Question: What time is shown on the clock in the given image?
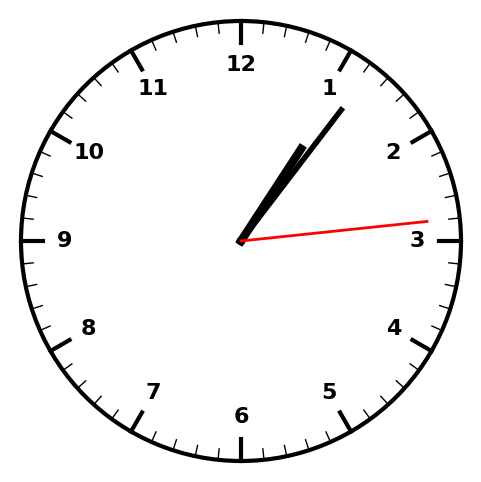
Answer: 01:06:14